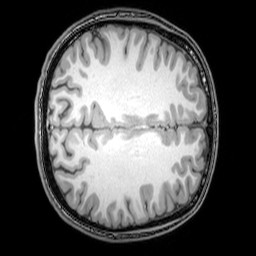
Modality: T1w
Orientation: axial
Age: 20
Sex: male
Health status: healthy
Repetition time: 0.081 s
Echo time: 0.037 s